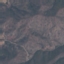
Land use / land cover class: HerbaceousVegetation